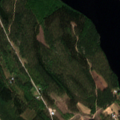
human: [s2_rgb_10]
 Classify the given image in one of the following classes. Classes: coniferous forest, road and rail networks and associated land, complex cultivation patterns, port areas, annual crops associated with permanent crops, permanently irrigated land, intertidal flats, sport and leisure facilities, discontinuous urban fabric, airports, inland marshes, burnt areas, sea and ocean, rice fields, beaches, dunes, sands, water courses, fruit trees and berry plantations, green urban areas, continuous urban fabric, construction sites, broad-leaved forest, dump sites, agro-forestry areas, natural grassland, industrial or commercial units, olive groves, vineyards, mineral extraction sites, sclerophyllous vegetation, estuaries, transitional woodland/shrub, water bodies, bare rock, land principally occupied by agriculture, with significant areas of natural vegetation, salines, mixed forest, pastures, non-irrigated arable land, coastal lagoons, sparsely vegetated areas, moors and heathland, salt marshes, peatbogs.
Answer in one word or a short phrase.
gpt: coniferous forest, mixed forest, water bodies